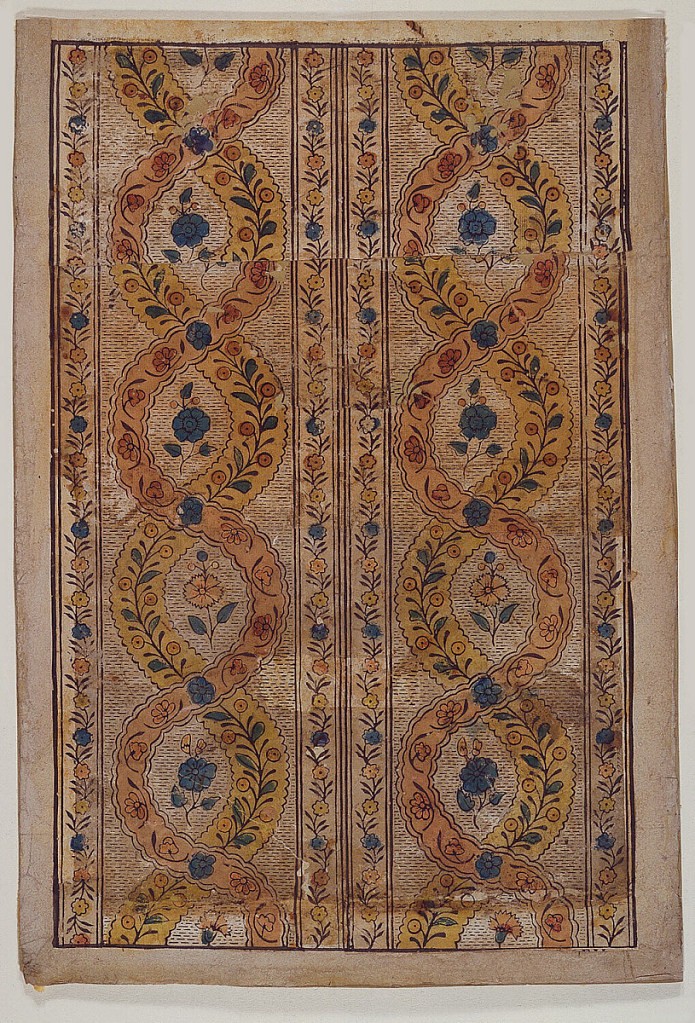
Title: Domino Paper
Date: ca. 1750
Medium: Block-printed and stenciled on handmade paper
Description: Rectangle, with two bands of floral guilloche against black-rouletted background. To either side, small band with serpentine of flowers and foliage.